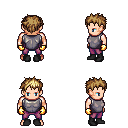
a pixel art fantasy rpg character, male body template, human, light skin, steel chest armor, magenta pants, blonde bedhead hairstyle, gold gloves, black shoes, four views (front, back, left, right), 2x2 character sprite sheet, small pixel art, hard edges, no anti-aliasing